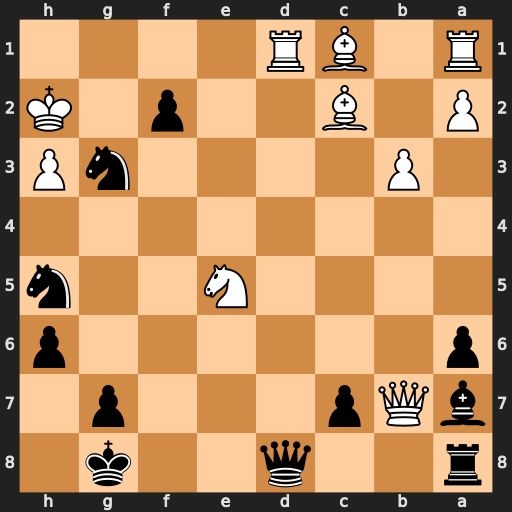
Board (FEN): r2q2k1/bQp3p1/p6p/4N2n/8/1P4nP/P1B2p1K/R1BR4
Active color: b
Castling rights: -
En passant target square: -
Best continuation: f1=Q Rxf1 Nxf1+ Kg2 Nd2